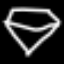
Label: diamond